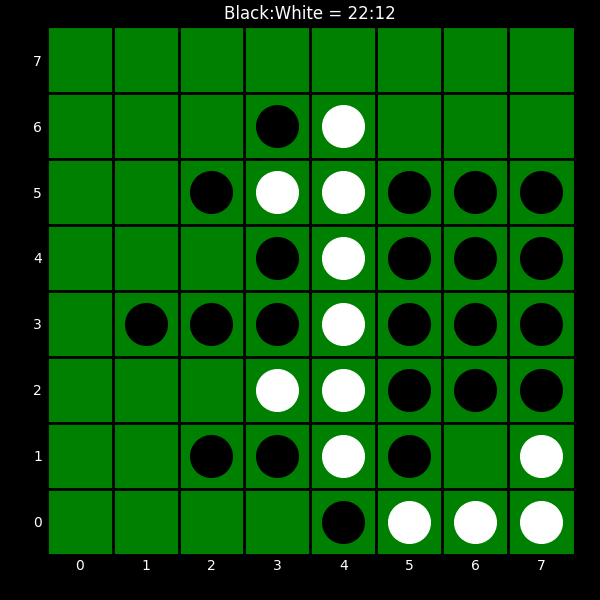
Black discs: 22
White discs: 12